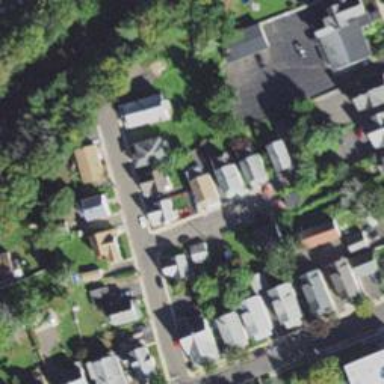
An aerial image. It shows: Residential road with separate asphalt sidewalk.